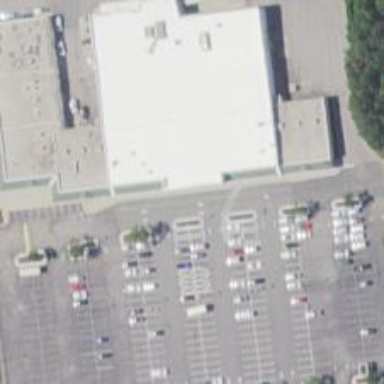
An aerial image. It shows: Supermarket.